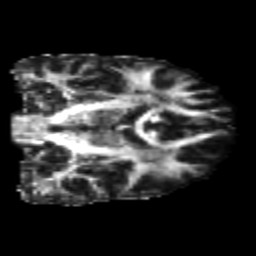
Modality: FA
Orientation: coronal
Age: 25
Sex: female
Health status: healthy
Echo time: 0.074 s